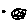
Label: moon